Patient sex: M
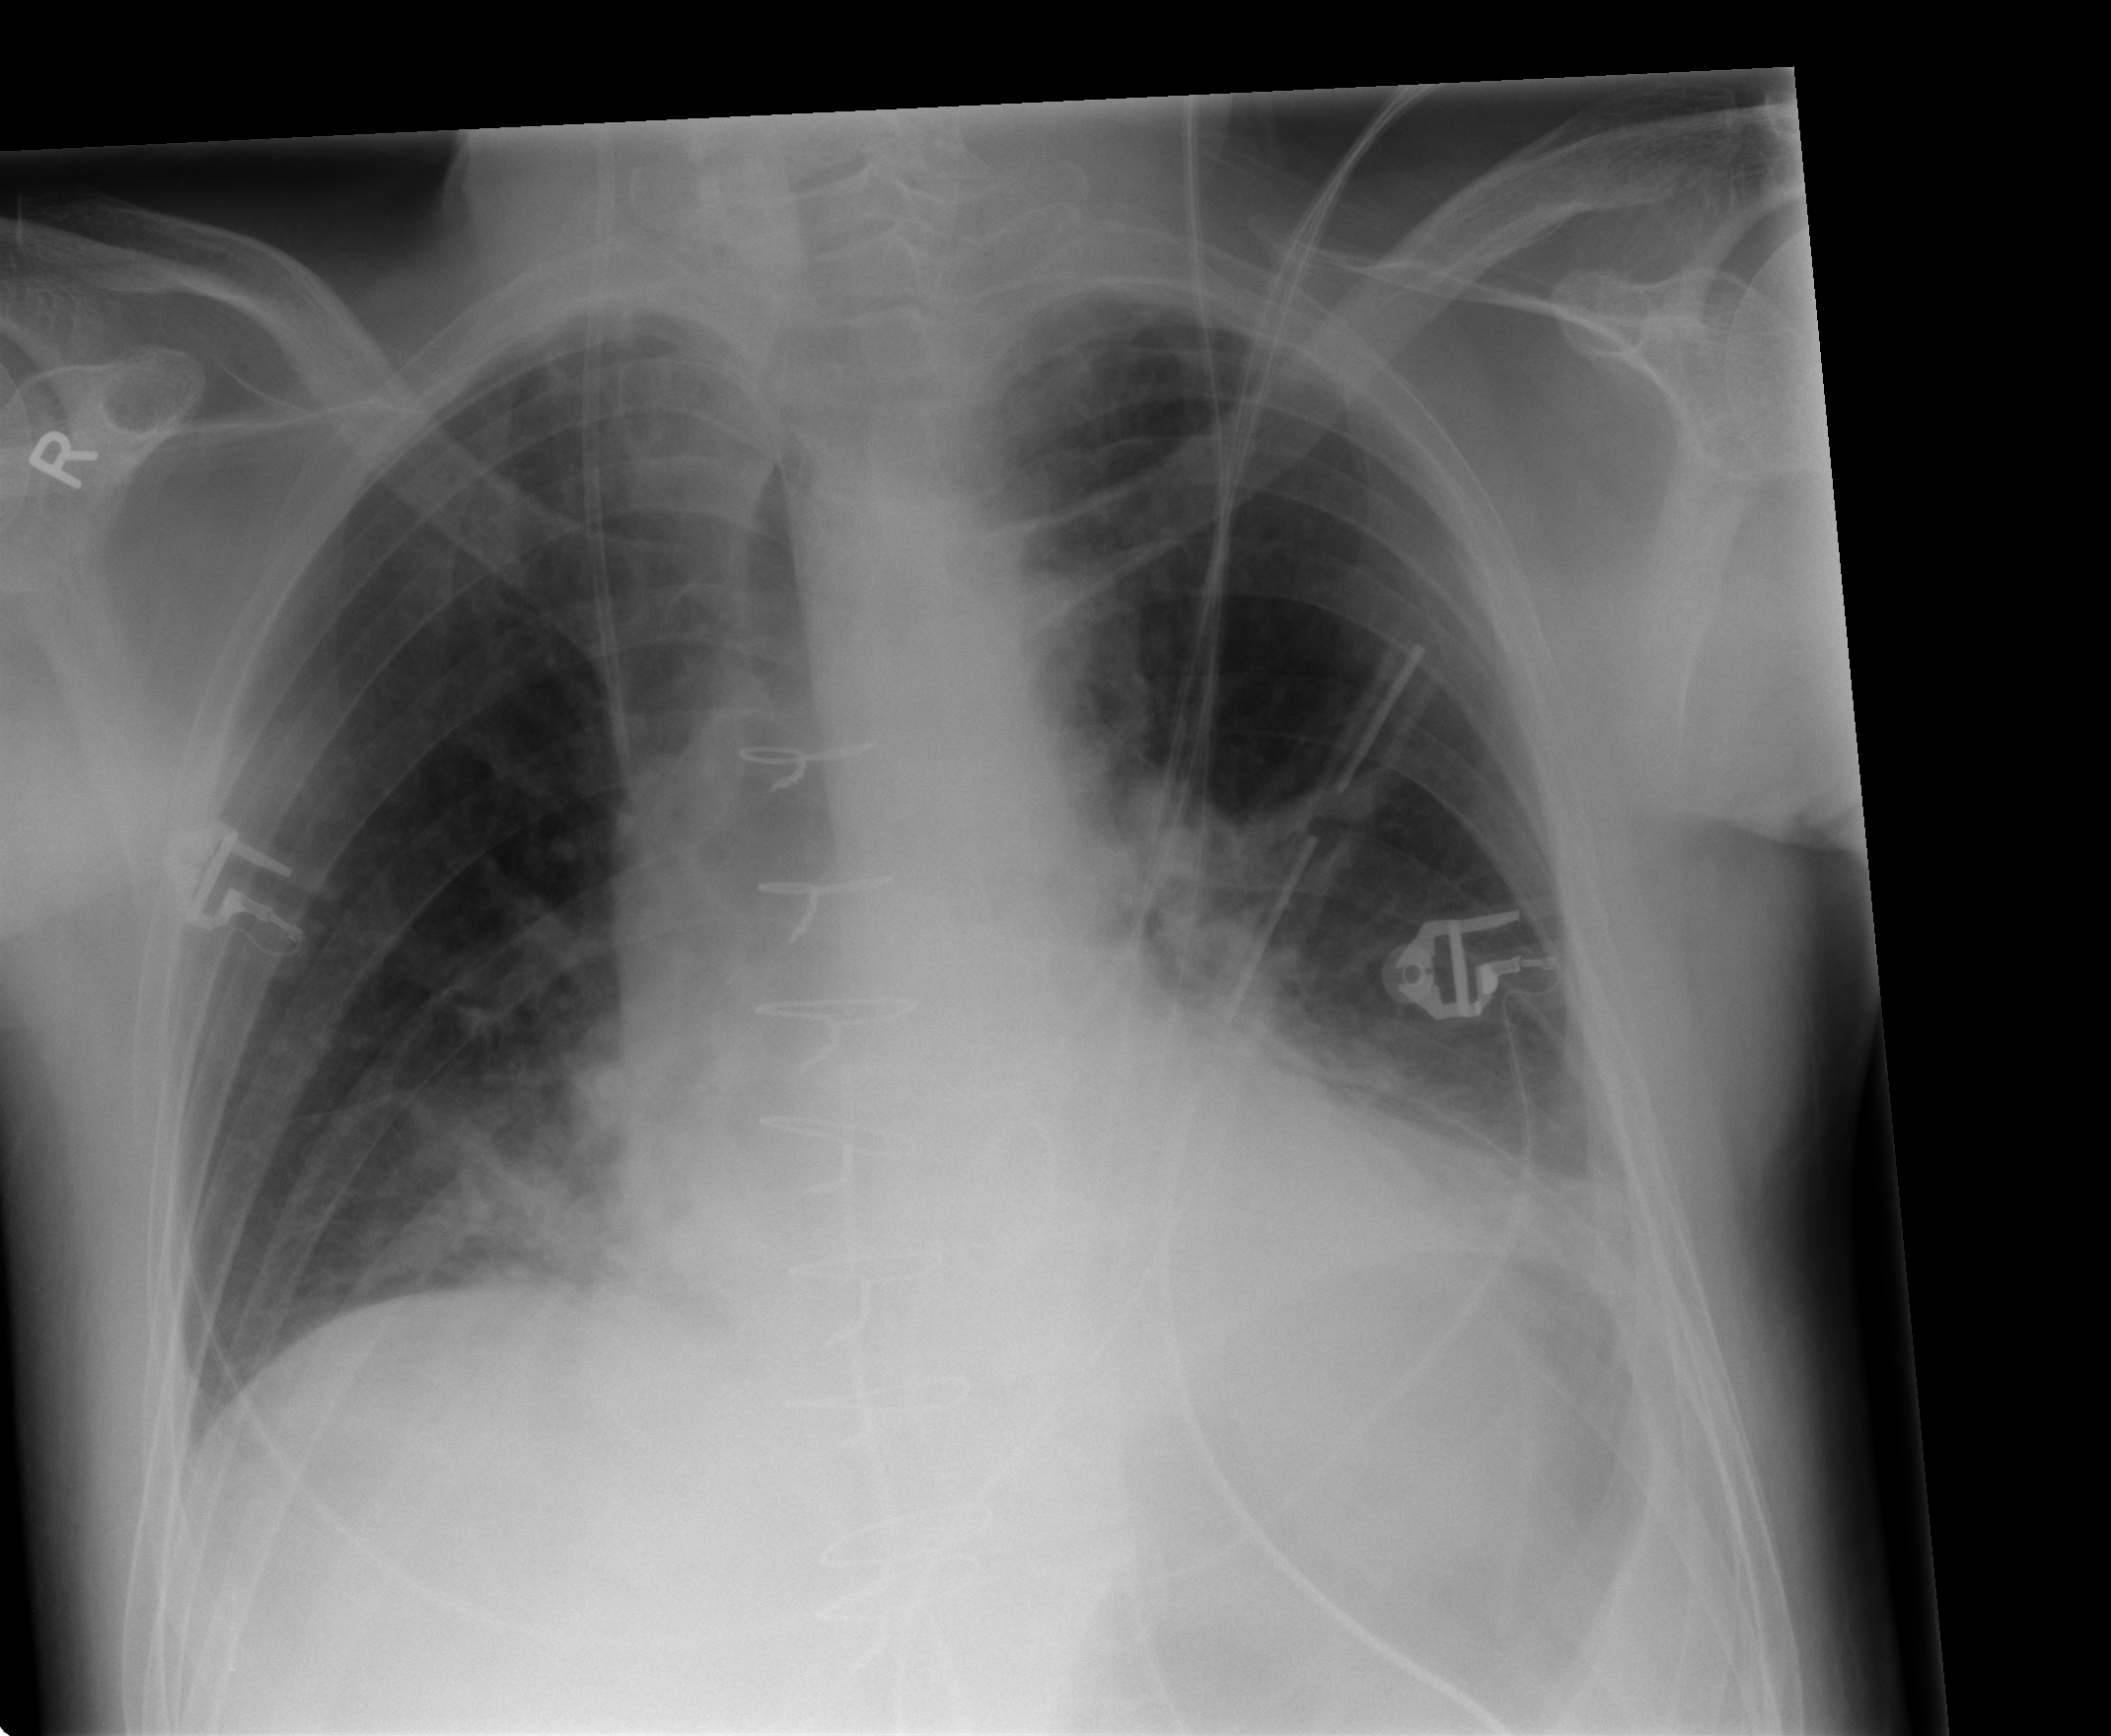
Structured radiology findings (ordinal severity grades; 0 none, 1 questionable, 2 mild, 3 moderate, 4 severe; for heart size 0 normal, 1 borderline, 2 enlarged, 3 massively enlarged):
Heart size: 2
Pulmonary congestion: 0
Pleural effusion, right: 0
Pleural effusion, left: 1
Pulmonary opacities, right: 1
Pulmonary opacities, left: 1
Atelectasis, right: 2
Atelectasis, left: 2